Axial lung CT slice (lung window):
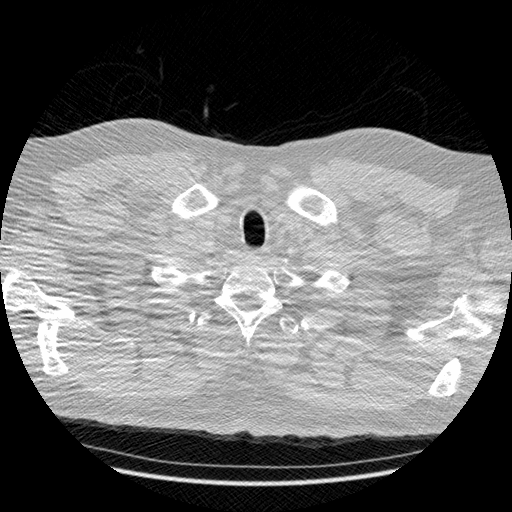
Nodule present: no